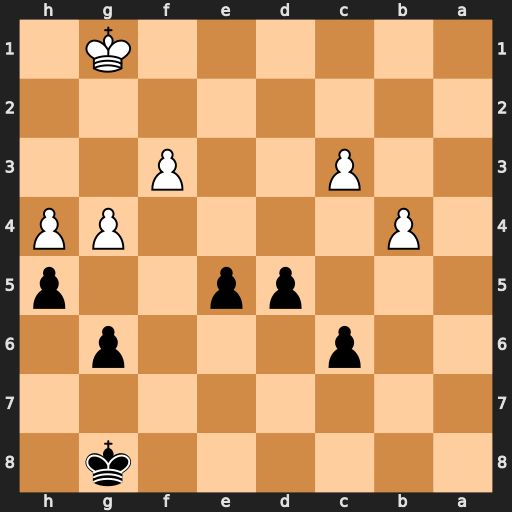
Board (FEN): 6k1/8/2p3p1/3pp2p/1P4PP/2P2P2/8/6K1
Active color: b
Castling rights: -
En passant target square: -
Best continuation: g5 hxg5 h4